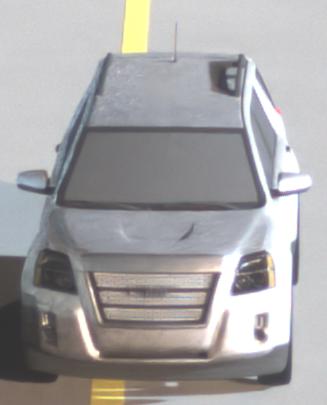
Make: GMC
Model: Terrain
Detailed model: Gen. 1
Model produced from: 2009
Model produced until: 2017
Doors: 5
Color: white
Road condition: dry road
Daytime: night
Contrast: high contrast